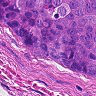
Metastatic tissue present: yes